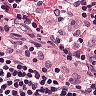
Metastatic tissue present: no